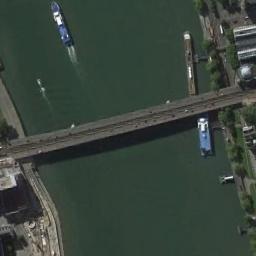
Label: bridge